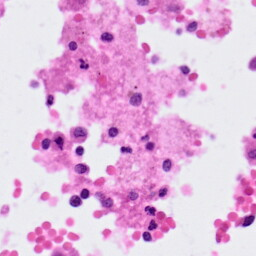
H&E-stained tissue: Lung